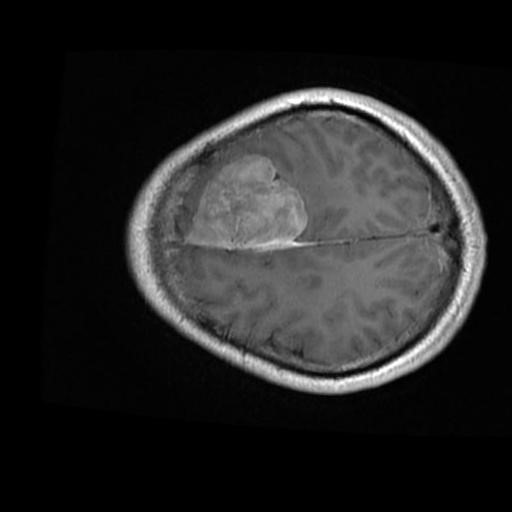
Label: brain_menin